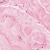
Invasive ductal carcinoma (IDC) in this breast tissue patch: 0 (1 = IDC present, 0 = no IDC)